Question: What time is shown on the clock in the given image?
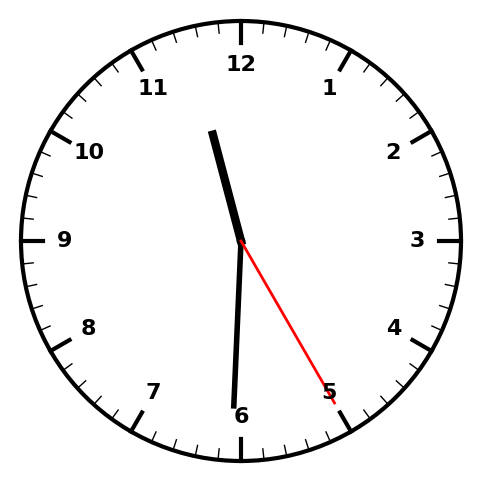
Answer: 11:30:25